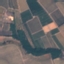
Land use / land cover: PermanentCrop